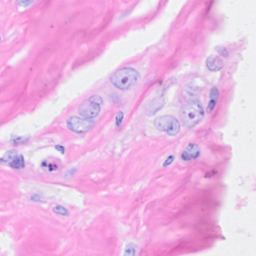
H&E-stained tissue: Breast